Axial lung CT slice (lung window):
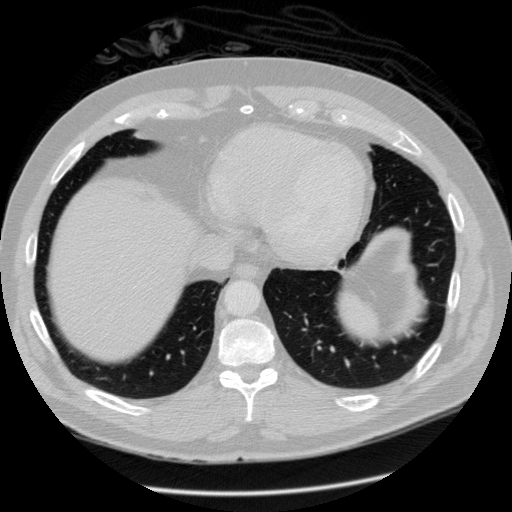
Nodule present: no